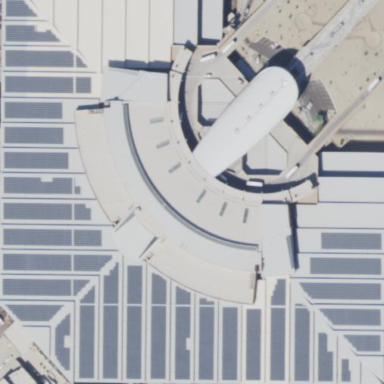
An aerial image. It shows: Solar power generator with photovoltaic panels.